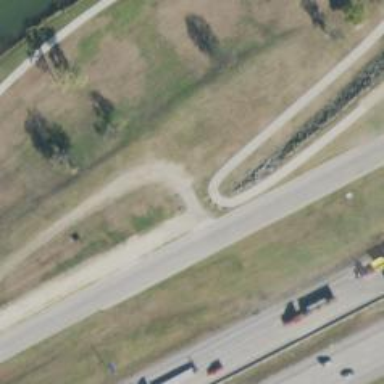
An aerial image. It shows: Secondary road with frontage road.